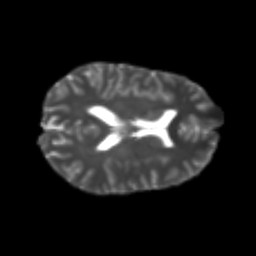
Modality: T2w
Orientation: axial
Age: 23
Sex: male
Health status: healthy
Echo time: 0.074 s